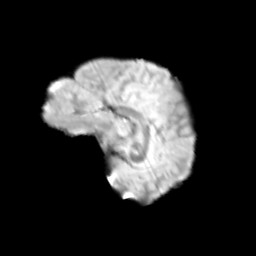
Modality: T2w
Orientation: sagittal
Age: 11
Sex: male
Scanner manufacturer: siemens
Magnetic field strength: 3 T
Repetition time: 3.8 s
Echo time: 0.07 s